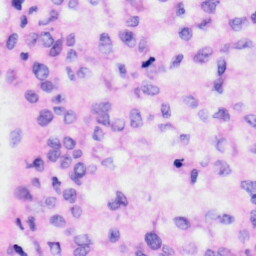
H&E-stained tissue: Liver